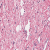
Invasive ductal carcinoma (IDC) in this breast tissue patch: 0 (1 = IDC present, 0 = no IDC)